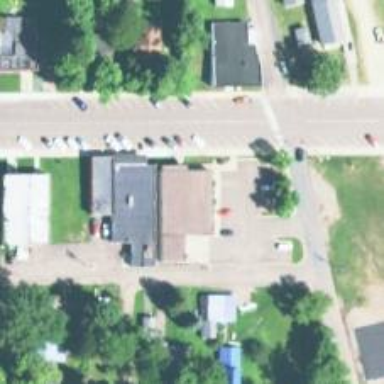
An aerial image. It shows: Post office.